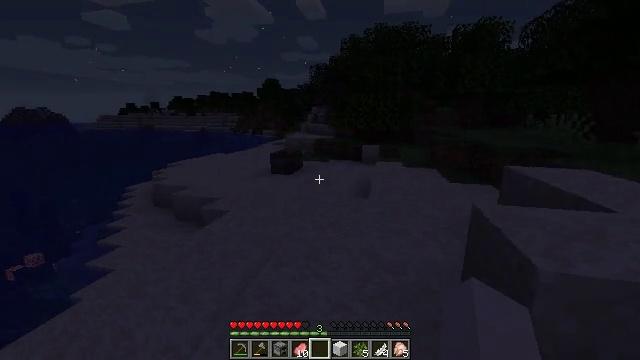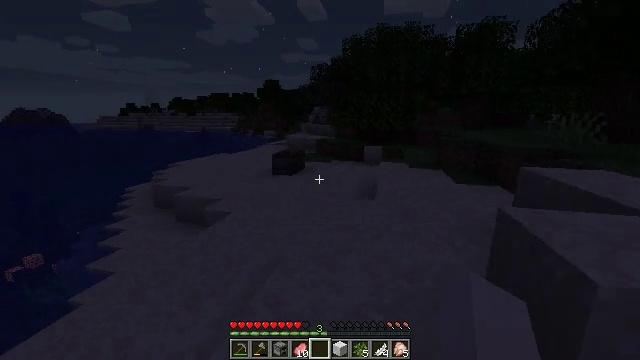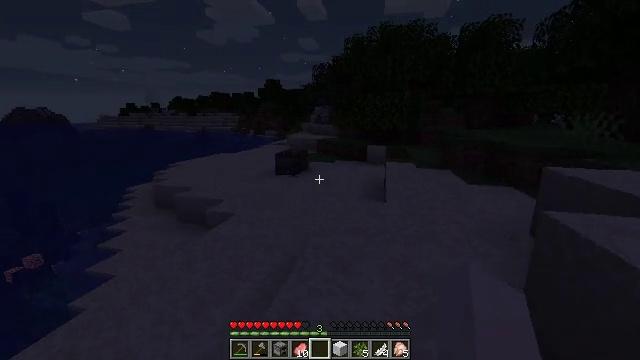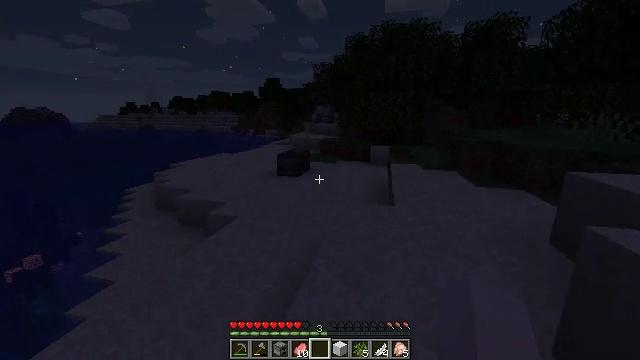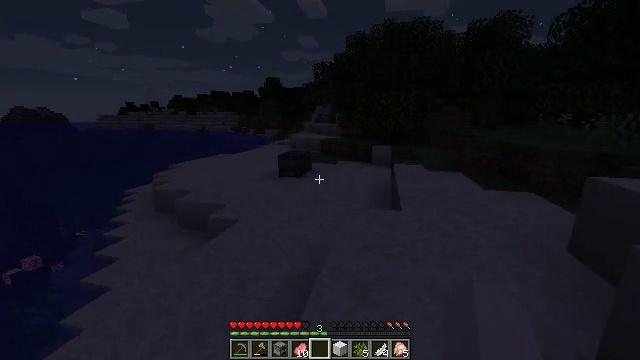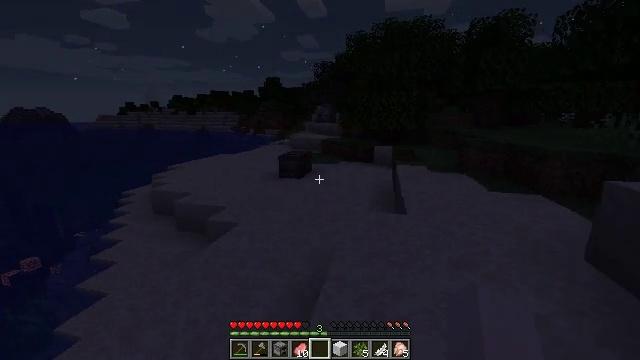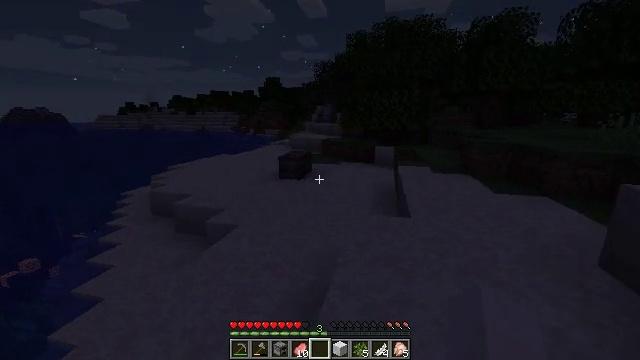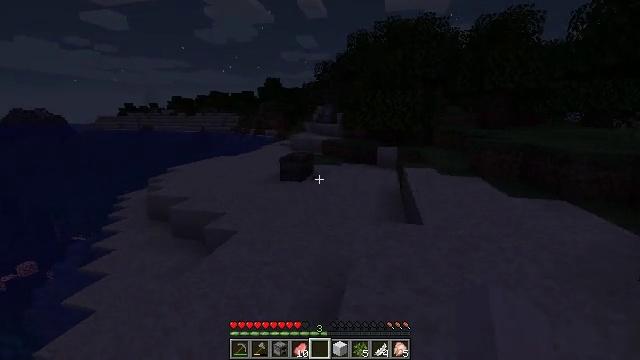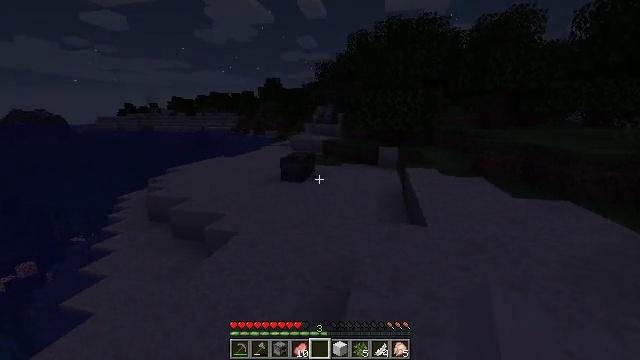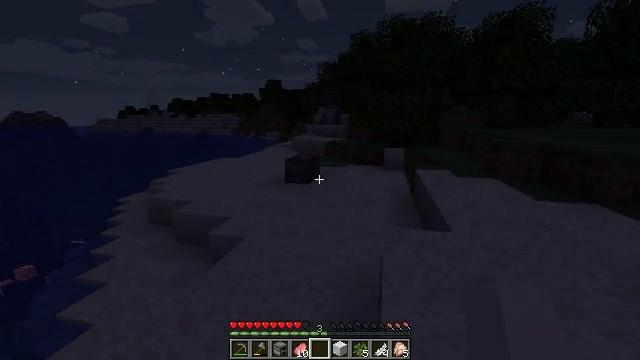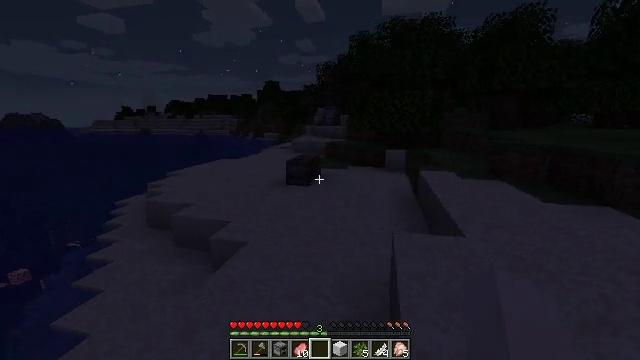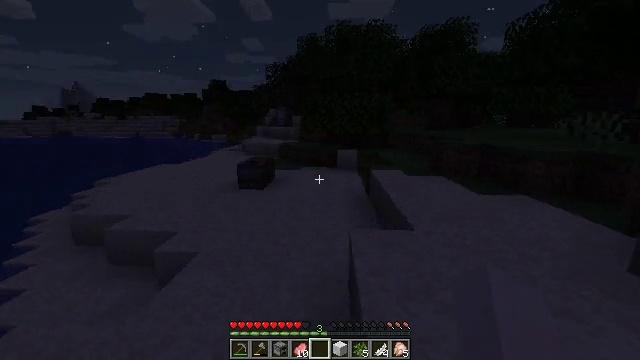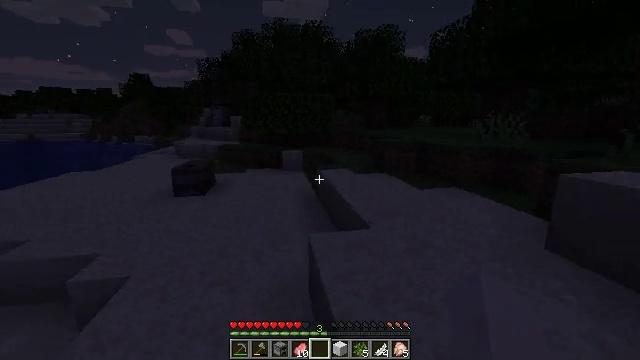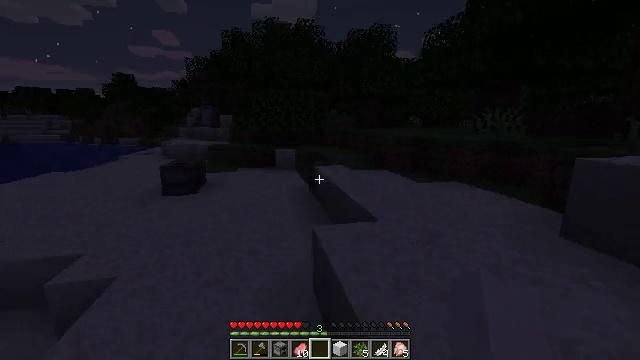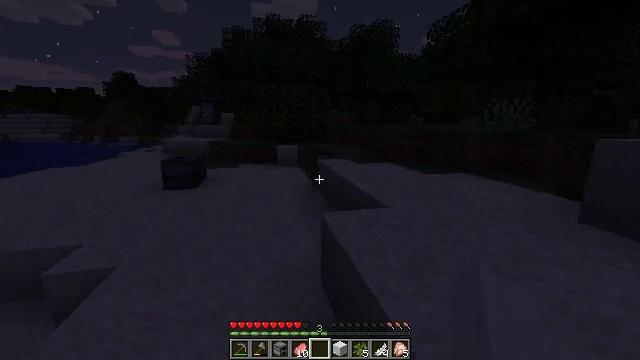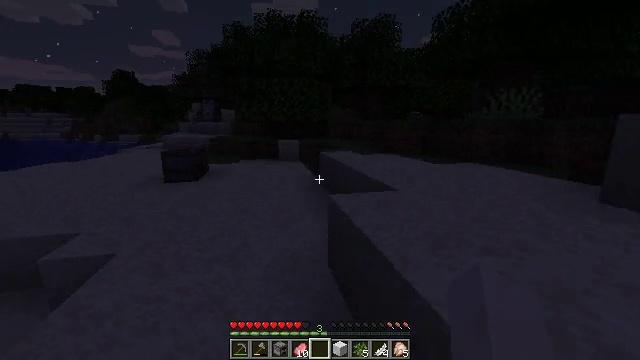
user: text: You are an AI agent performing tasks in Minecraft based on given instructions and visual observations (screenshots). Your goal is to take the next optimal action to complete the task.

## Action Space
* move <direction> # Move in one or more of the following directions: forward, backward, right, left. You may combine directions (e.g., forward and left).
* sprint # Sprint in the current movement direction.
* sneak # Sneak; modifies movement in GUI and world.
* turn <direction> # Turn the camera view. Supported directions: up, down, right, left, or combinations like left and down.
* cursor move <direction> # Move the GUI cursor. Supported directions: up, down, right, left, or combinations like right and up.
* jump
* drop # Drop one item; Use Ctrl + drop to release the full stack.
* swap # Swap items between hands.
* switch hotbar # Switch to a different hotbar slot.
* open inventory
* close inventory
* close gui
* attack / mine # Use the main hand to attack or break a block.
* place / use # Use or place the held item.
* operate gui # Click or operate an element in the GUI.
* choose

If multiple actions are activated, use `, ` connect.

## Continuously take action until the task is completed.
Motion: motion action
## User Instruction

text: Craft a cooked salmon using a furnace.
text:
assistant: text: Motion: move forward and move left, sprint
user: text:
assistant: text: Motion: move forward and move left, sprint
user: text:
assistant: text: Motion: move forward, sprint
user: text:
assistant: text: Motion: move forward, sprint
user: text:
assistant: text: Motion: move forward, sprint
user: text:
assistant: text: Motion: move forward, sprint
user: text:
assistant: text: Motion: move forward and move left, sprint
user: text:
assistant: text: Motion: move forward and move left, sprint
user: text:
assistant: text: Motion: move forward and move left, sprint
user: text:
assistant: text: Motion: move forward and move left, sprint
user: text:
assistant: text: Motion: move forward and move left, sprint, turn right
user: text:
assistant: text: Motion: move forward and move left, sprint, turn right
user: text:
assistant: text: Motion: move forward and move left, sprint, turn right
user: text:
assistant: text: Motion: move forward and move left, sprint
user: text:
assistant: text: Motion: move forward and move left, sprint
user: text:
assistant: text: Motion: move forward and move left, sprint
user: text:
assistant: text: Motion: move forward and move left, sprint
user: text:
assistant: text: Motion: move forward and move left, sprint
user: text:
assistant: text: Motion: move forward and move left, sprint
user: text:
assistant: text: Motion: move forward and move left, sprint
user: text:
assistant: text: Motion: move forward and move left, sprint
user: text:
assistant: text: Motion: move forward and move left, sprint
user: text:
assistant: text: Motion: move forward and move left, sprint
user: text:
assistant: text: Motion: move forward and move left, sprint
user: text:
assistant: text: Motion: move forward and move left, sprint
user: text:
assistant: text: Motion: move forward and move left, sprint
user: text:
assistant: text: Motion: move forward and move left, sprint
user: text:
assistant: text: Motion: move forward and move left, sprint
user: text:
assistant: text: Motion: move forward and move left, sprint
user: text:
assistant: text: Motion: move forward, sprint